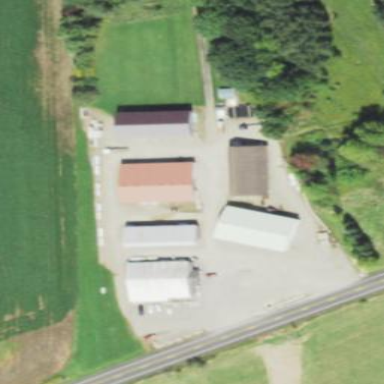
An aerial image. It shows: Timber yard shop housed in building.